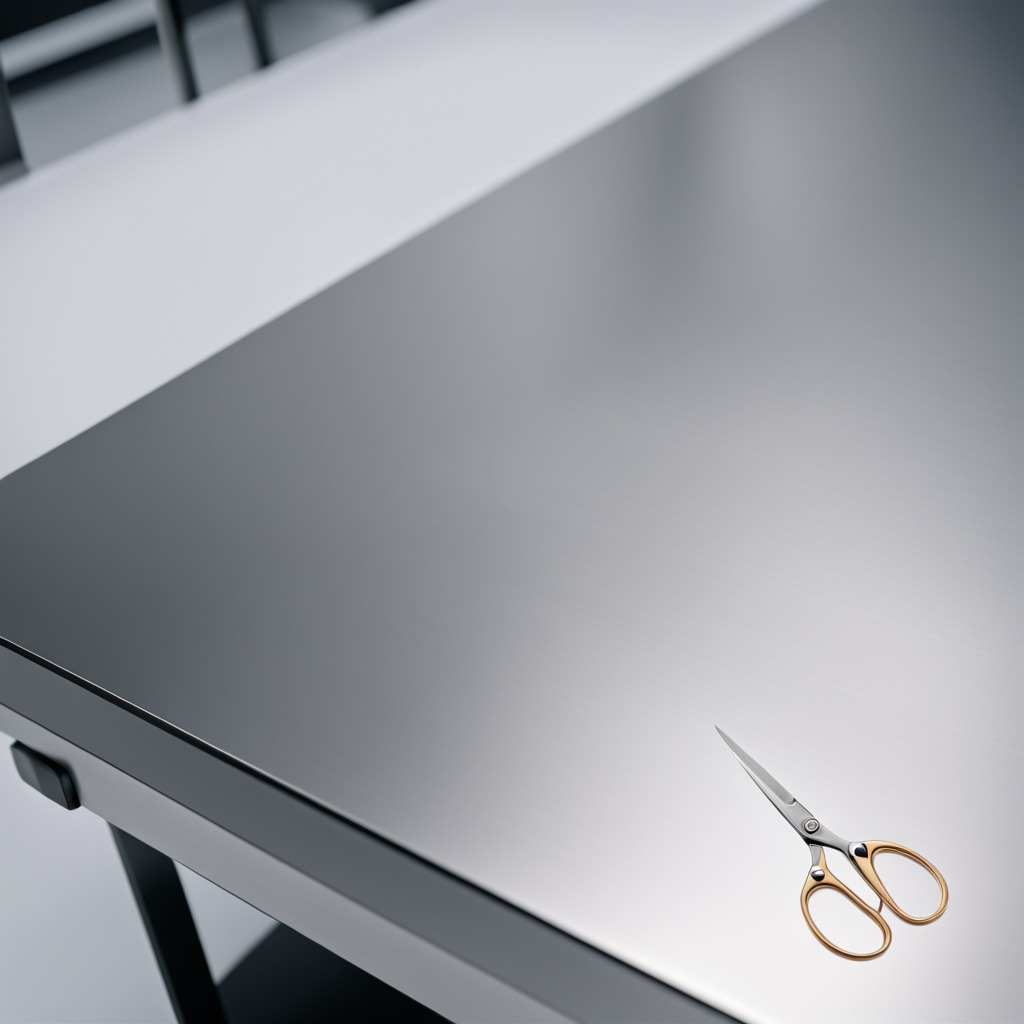
A scissor is lying on the stainless steel table in a high-end prototyping lab.